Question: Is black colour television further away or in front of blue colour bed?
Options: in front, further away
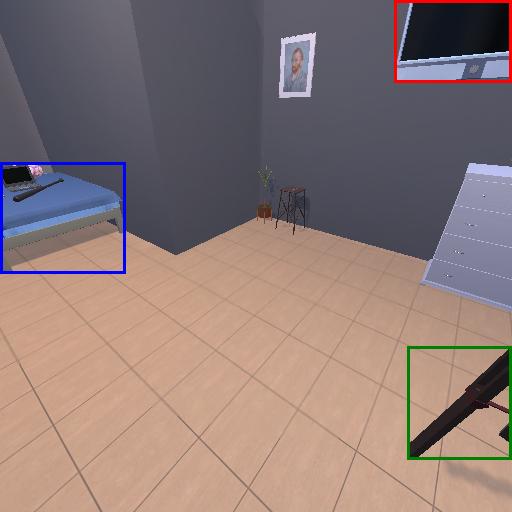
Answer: in front